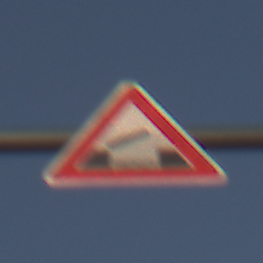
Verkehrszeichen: BeweglicheBruecke
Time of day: SunriseSunset
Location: Outdoor (Nature)
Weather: PartlyCloudy
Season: NotSpecified
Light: Natural